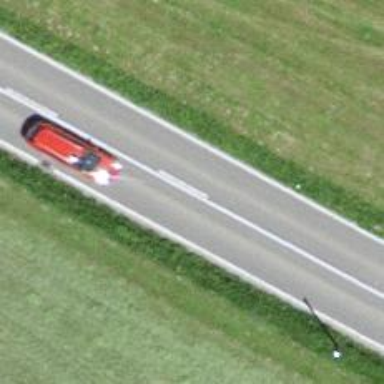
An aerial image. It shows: Secondary road with asphalt surface.